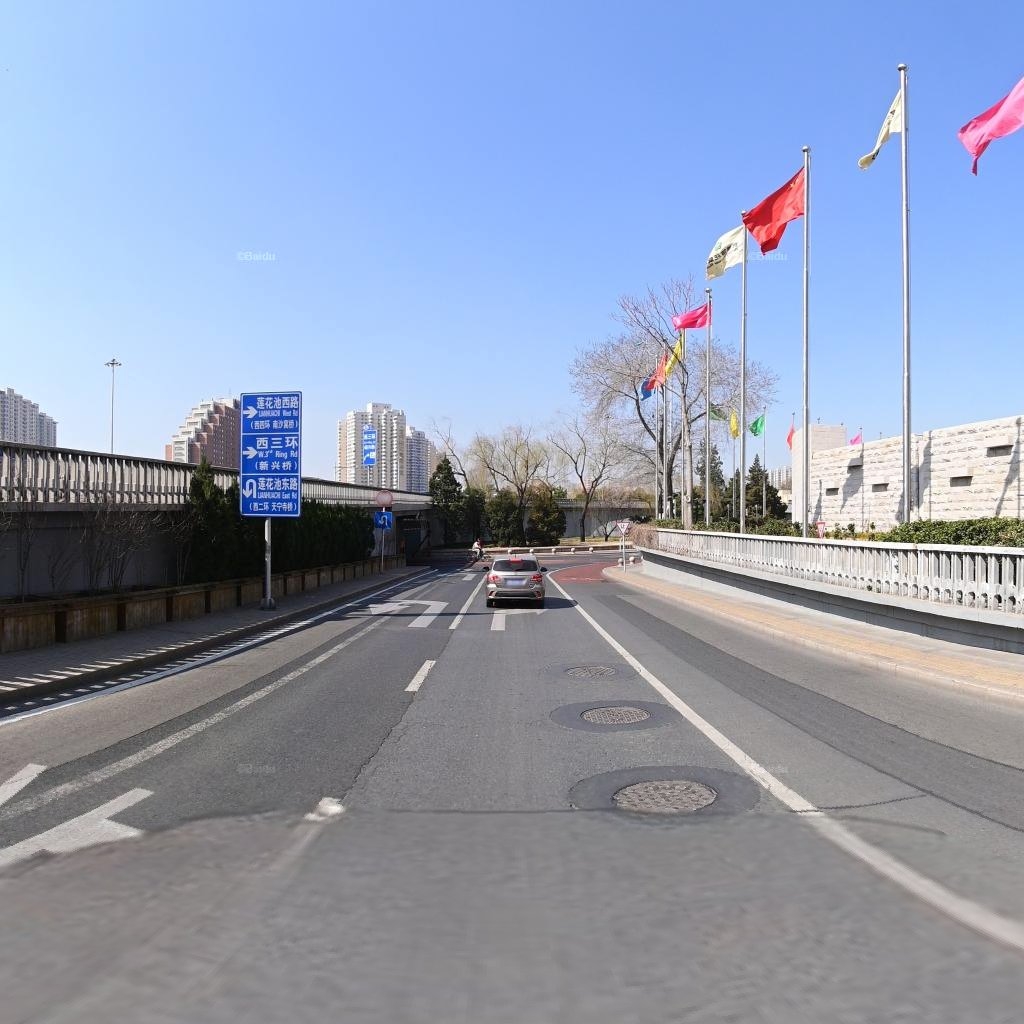
Region: Haidian
Road damage annotations: transverse crack, manhole cover, manhole cover, manhole cover, longitudinal crack, longitudinal crack, longitudinal crack, longitudinal crack